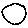
Label: circle